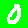
Digit: 0